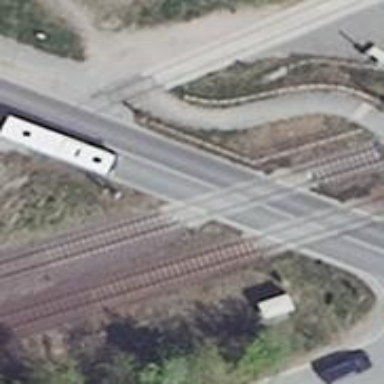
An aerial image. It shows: Railway level crossing.